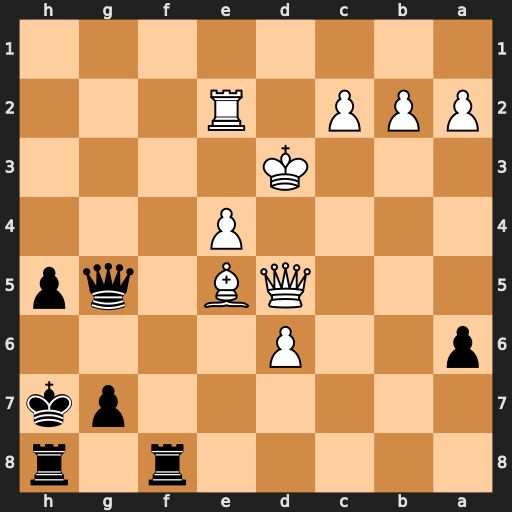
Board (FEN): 5r1r/6pk/p2P4/3QB1qp/4P3/3K4/PPP1R3/8
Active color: b
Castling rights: -
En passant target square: -
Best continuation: Rf3+ Kc4 Rc8+ Kb4 Rb8+